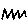
Label: zigzag